Interaction volume radius: 10 \u00c5
Interaction volume height: 10 \u00c5
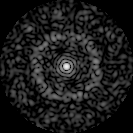
Disorder parameter: 0.8331